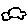
Label: car